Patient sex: M
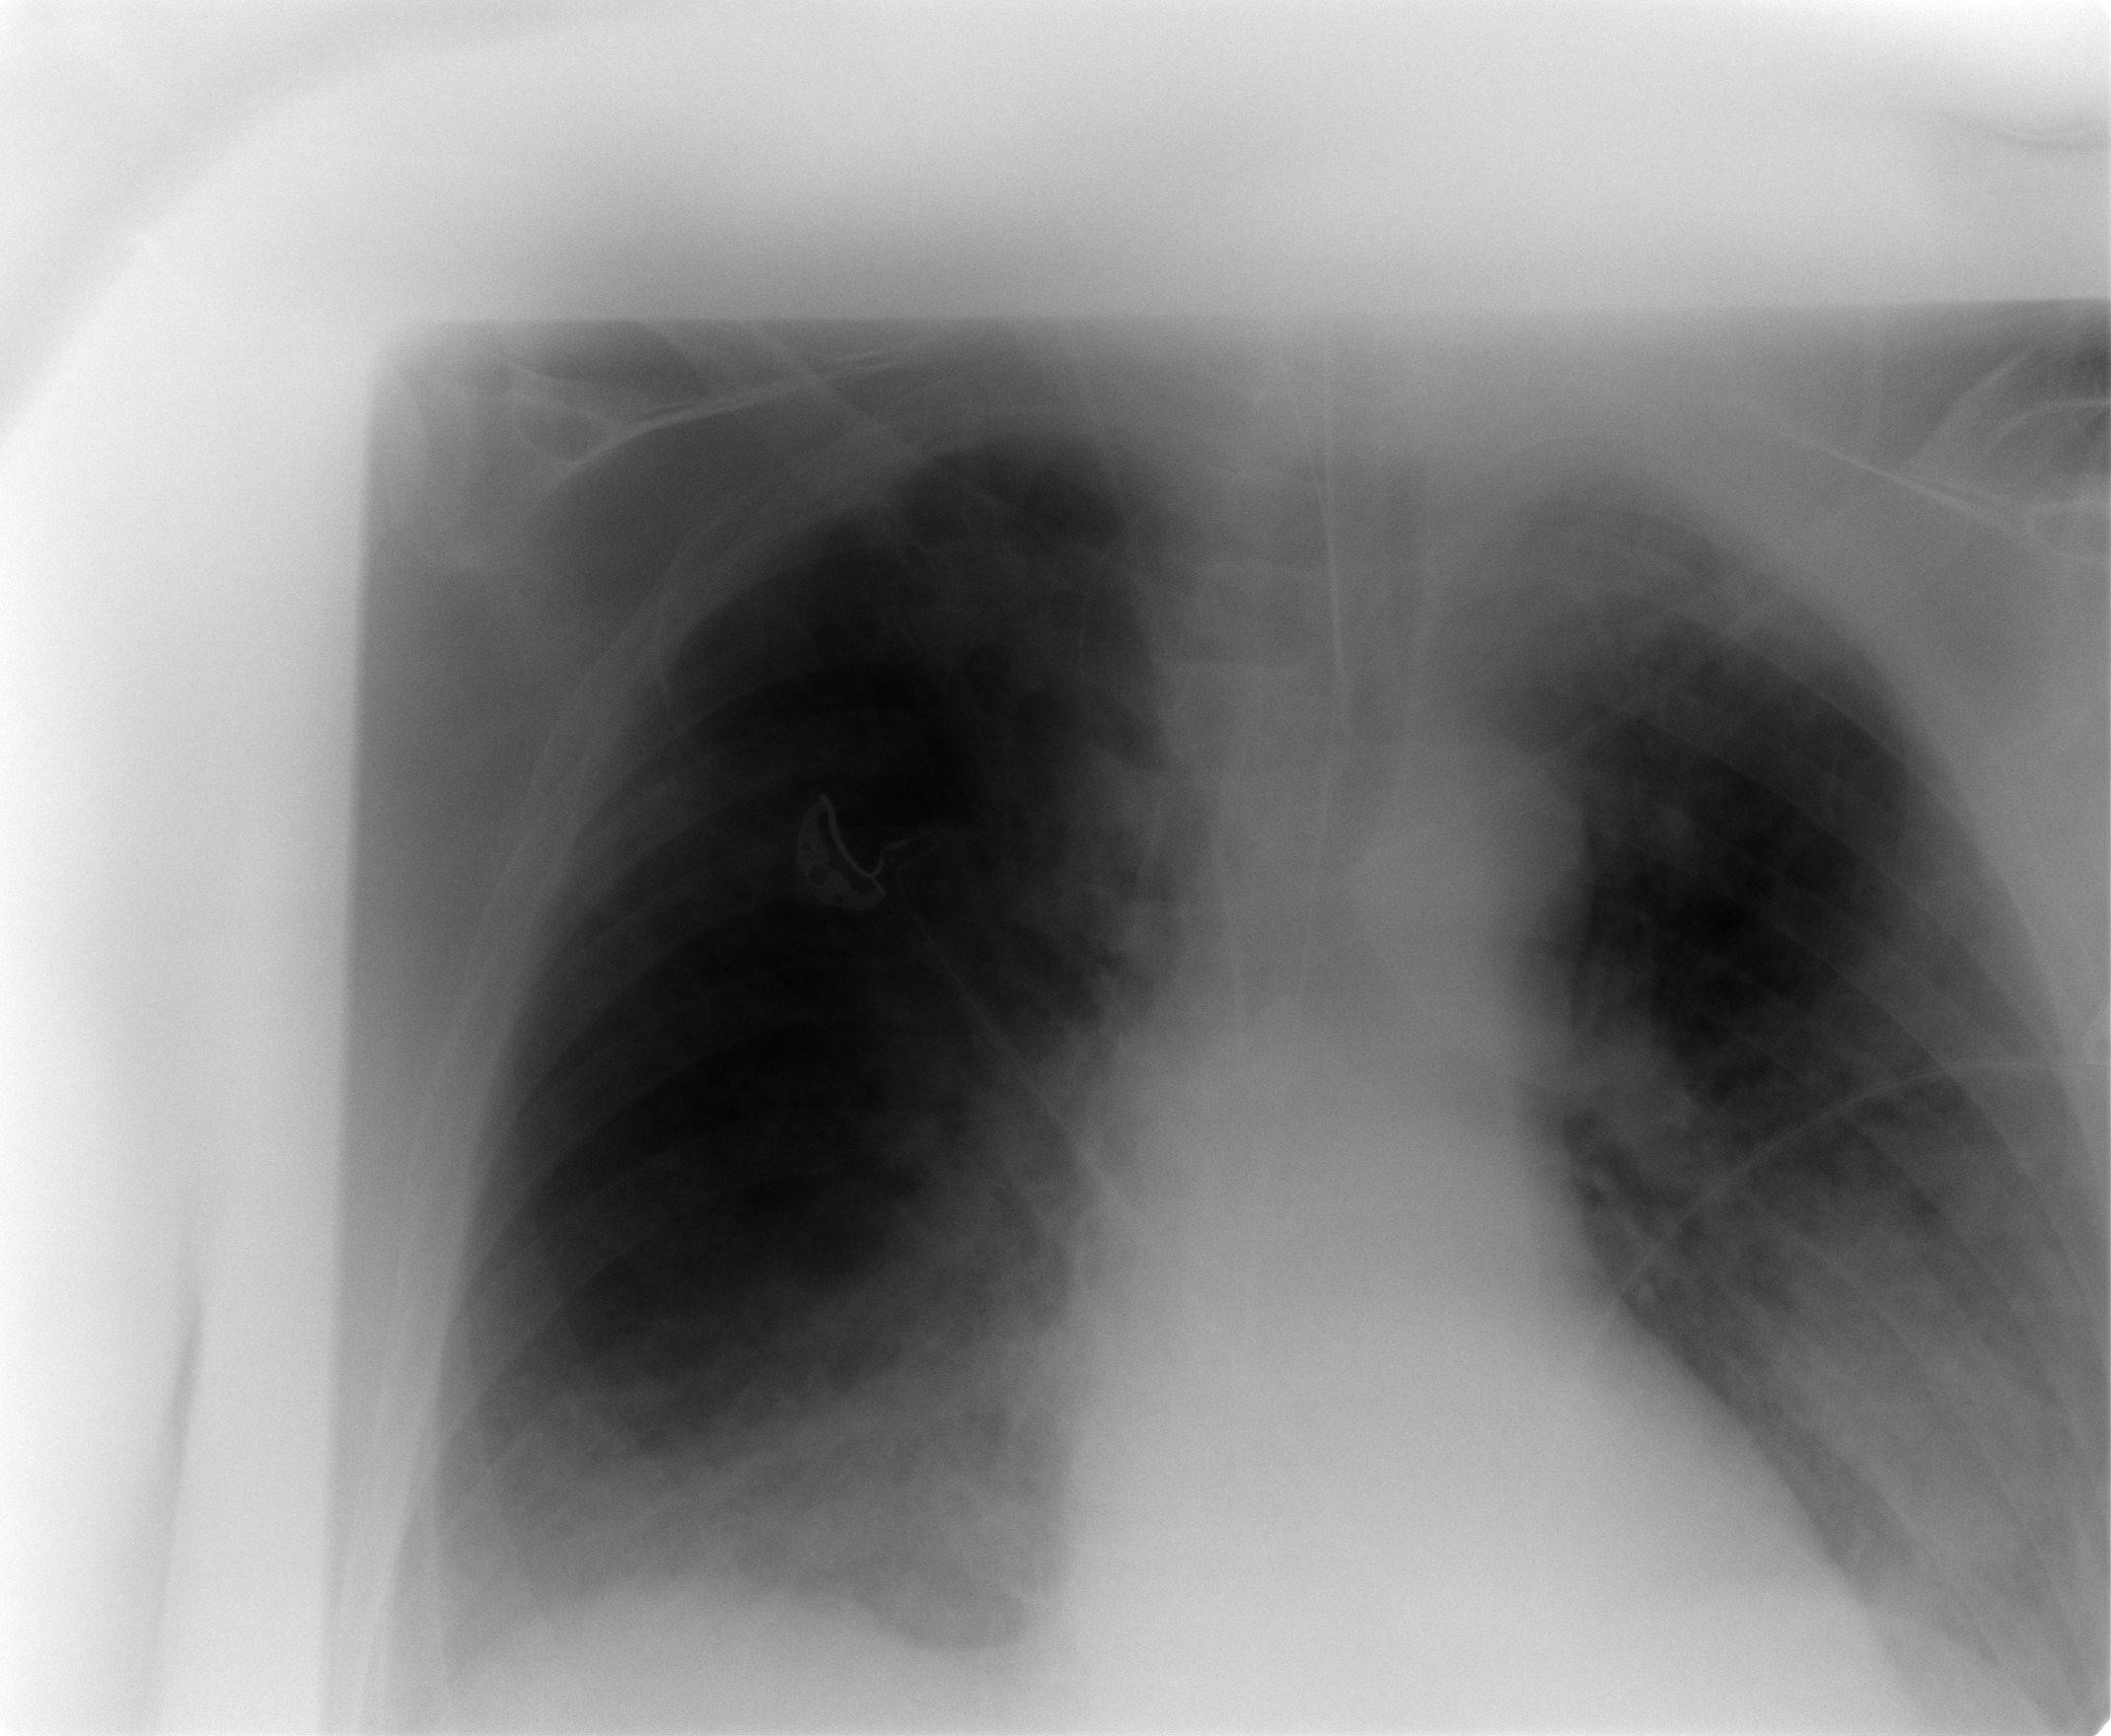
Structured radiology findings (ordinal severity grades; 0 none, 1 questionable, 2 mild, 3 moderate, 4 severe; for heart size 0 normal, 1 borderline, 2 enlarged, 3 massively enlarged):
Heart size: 0
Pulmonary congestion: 1
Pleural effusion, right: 1
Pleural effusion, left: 1
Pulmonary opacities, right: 3
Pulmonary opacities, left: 4
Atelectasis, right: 0
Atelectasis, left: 0